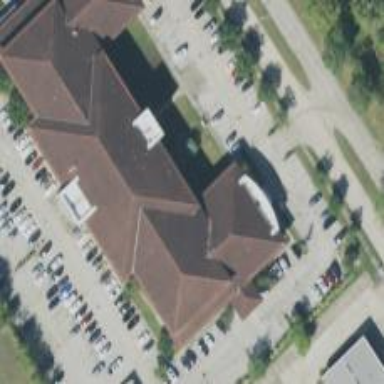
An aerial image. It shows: Hospital building.